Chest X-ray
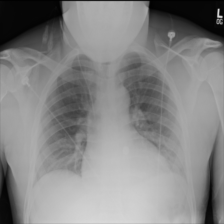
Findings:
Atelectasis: negative
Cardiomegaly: negative
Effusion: negative
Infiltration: negative
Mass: negative
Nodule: negative
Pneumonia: negative
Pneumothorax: negative
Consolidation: negative
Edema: negative
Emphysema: negative
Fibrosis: negative
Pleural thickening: negative
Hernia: negative